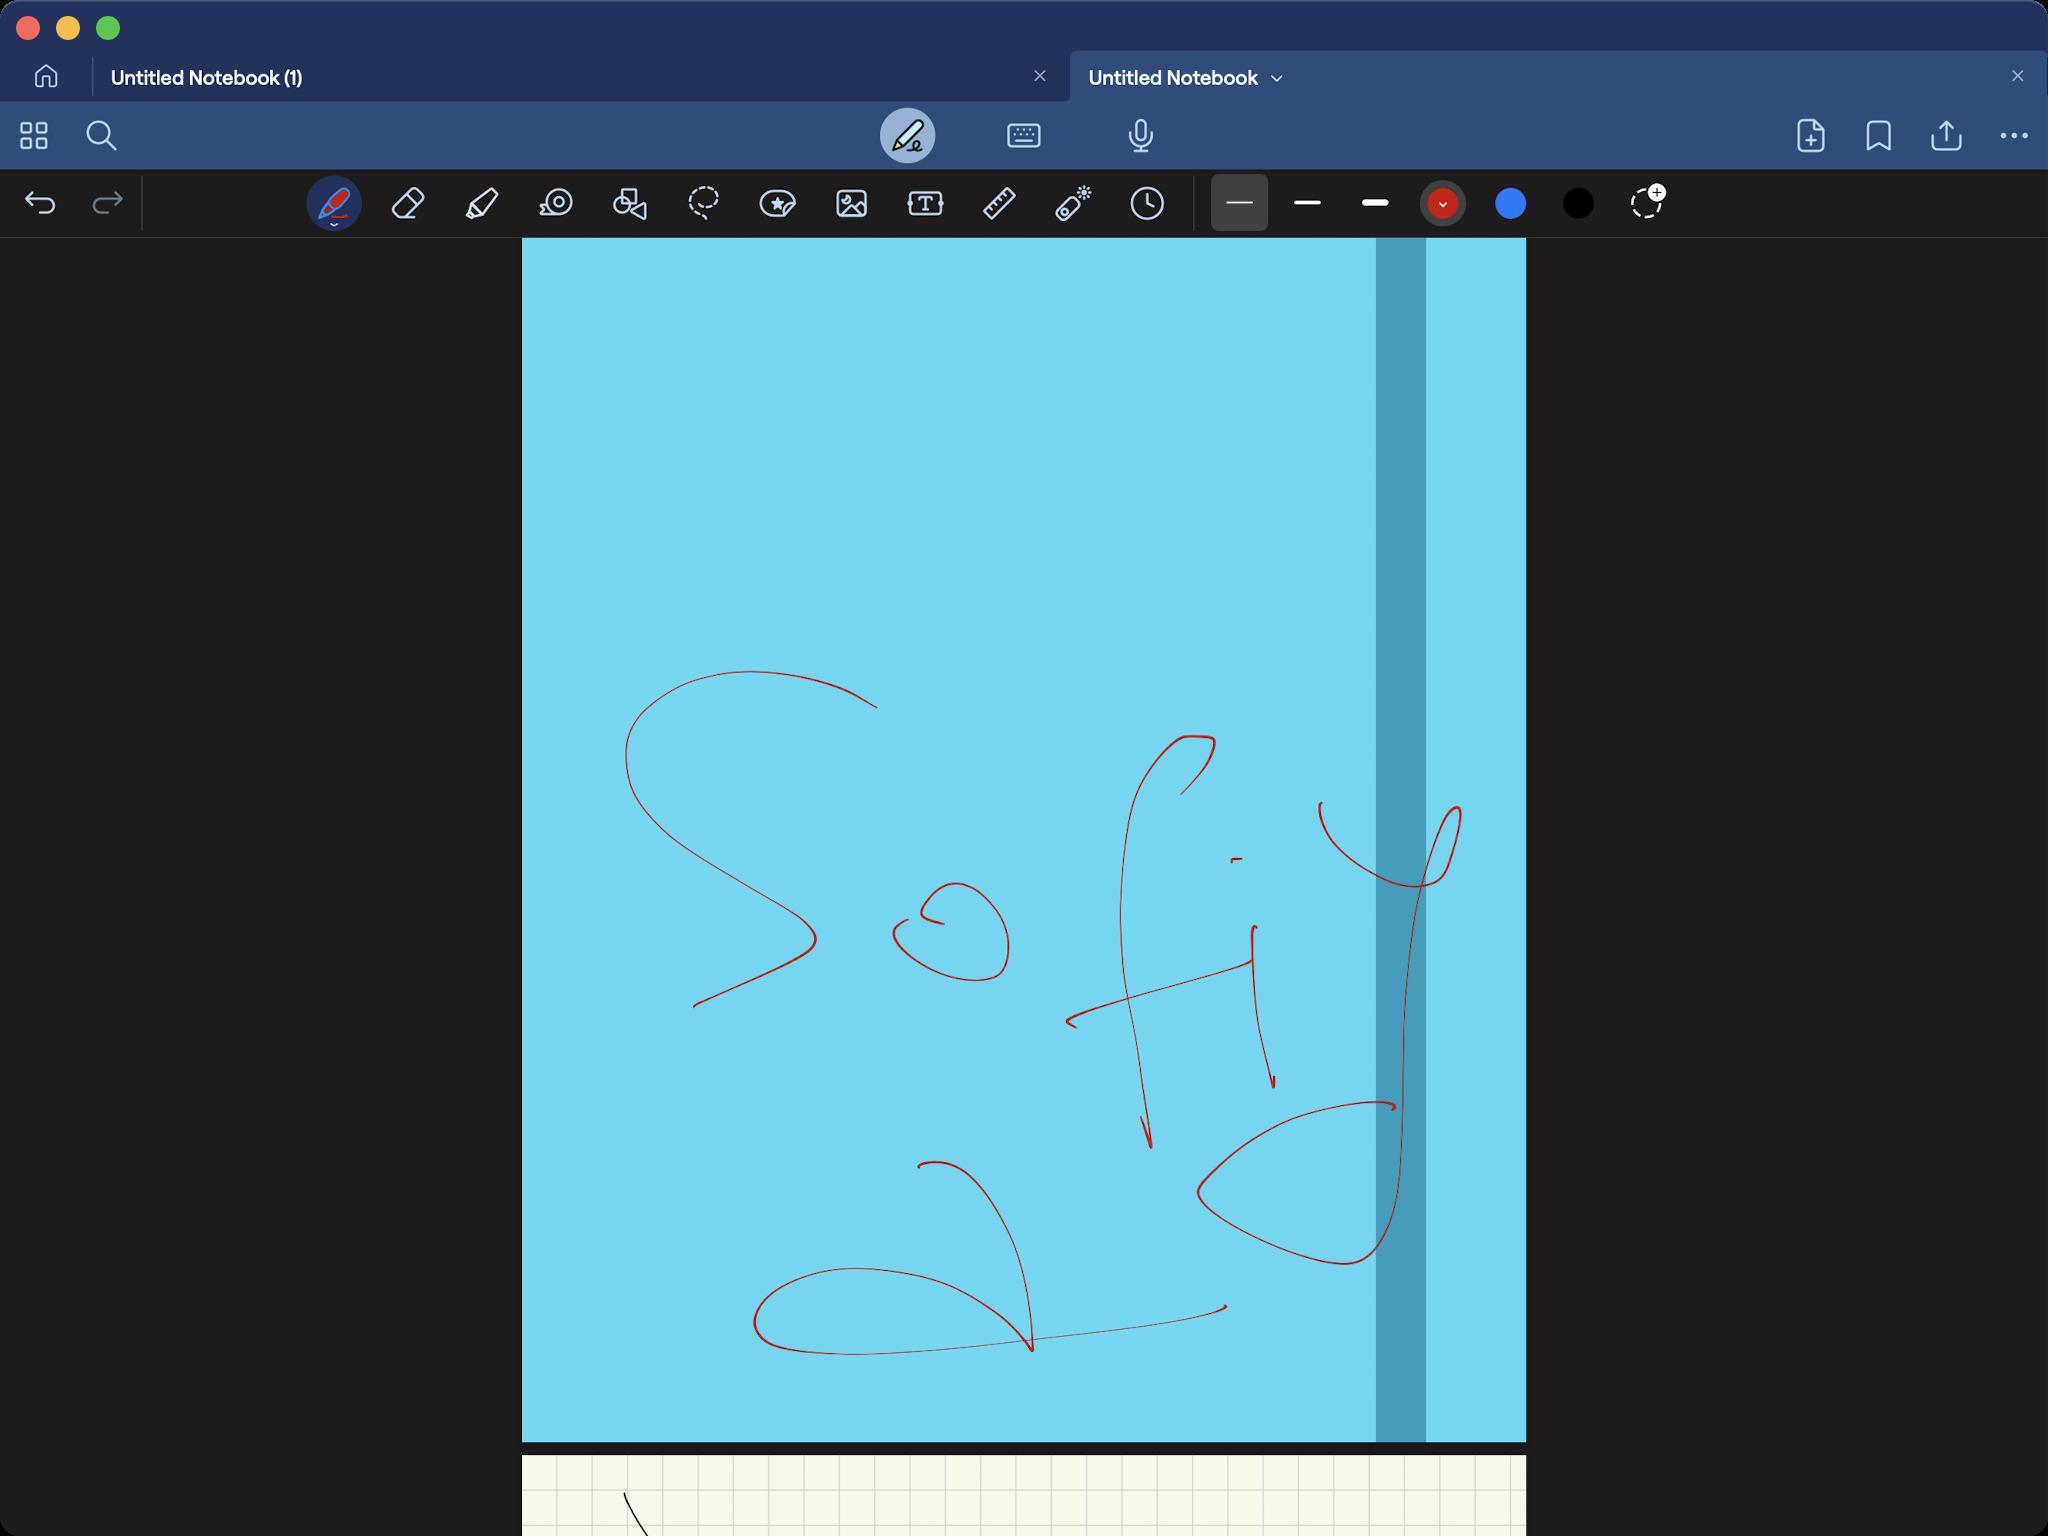
Accessibility tree:
{"name": "Untitled_Notebook", "role": "AXWindow", "description": null, "role_description": "standard window", "value": null, "position": "352.00;95.00", "size": "1024;768", "children": [{"name": null, "role": "AXGroup", "description": null, "role_description": "group", "value": null, "position": "0.00;0.00", "size": "1024;768", "children": [{"name": null, "role": "AXGroup", "description": null, "role_description": "group", "value": null, "position": "0.00;0.00", "size": "1024;28", "children": []}, {"name": null, "role": "AXGroup", "description": null, "role_description": "group", "value": null, "position": "0.00;0.00", "size": "1024;15", "children": []}, {"name": null, "role": "AXGroup", "description": null, "role_description": "group", "value": null, "position": "0.00;0.00", "size": "1024;768", "children": [{"name": null, "role": "AXButton", "description": "Home", "role_description": "button", "value": null, "position": "0.00;25.41", "size": "46;25", "children": []}, {"name": null, "role": "AXGroup", "description": null, "role_description": "collection", "value": null, "position": "46.20;25.41", "size": "978;25", "children": [{"name": null, "role": "AXStaticText", "description": "Tab Untitled Notebook (1)", "role_description": "text", "value": null, "position": "46.20;25.41", "size": "489;25", "children": []}, {"name": null, "role": "AXStaticText", "description": "Tab Untitled Notebook", "role_description": "text", "value": null, "position": "535.15;25.41", "size": "489;25", "children": []}]}, {"name": null, "role": "AXGroup", "description": "Toolbar", "role_description": "group", "value": null, "position": "0.00;50.82", "size": "1024;34", "children": [{"name": null, "role": "AXGroup", "description": null, "role_description": "group", "value": null, "position": "0.00;50.82", "size": "1024;34", "children": [{"name": null, "role": "AXButton", "description": "Study Navigator", "role_description": "button", "value": null, "position": "0.00;53.13", "size": "34;29", "children": []}, {"name": null, "role": "AXButton", "description": "Search", "role_description": "button", "value": null, "position": "33.88;53.13", "size": "34;29", "children": []}, {"name": null, "role": "AXButton", "description": "Read only", "role_description": "button", "value": null, "position": "436.59;53.13", "size": "34;29", "children": []}, {"name": null, "role": "AXButton", "description": "typing", "role_description": "button", "value": null, "position": "495.11;53.13", "size": "34;29", "children": []}, {"name": null, "role": "AXButton", "description": "Record", "role_description": "button", "value": null, "position": "553.63;53.13", "size": "34;29", "children": []}, {"name": null, "role": "AXButton", "description": "Add", "role_description": "button", "value": null, "position": "888.58;53.90", "size": "34;28", "children": []}, {"name": null, "role": "AXButton", "description": "Bookmark", "role_description": "button", "value": null, "position": "922.46;53.90", "size": "34;28", "children": []}, {"name": null, "role": "AXButton", "description": "Share", "role_description": "button", "value": null, "position": "956.34;53.90", "size": "34;28", "children": []}, {"name": null, "role": "AXButton", "description": "More", "role_description": "button", "value": null, "position": "990.22;53.90", "size": "34;28", "children": []}]}]}, {"name": null, "role": "AXGroup", "description": null, "role_description": "group", "value": null, "position": "0.00;84.70", "size": "1024;34", "children": [{"name": null, "role": "AXGroup", "description": null, "role_description": "group", "value": "undoRedoStackView", "position": "0.00;84.70", "size": "74;34", "children": [{"name": null, "role": "AXButton", "description": "tool undo", "role_description": "button", "value": null, "position": "3.08;84.70", "size": "34;34", "children": []}, {"name": null, "role": "AXButton", "description": "tool redo", "role_description": "button", "value": null, "position": "36.96;84.70", "size": "34;34", "children": []}]}, {"name": null, "role": "AXGroup", "description": null, "role_description": "group", "value": "toolsStackView", "position": "150.15;84.70", "size": "447;34", "children": [{"name": null, "role": "AXButton", "description": "tool fountainpen", "role_description": "button", "value": null, "position": "153.23;84.70", "size": "28;34", "children": []}, {"name": null, "role": "AXButton", "description": "tool segment eraser", "role_description": "button", "value": null, "position": "190.19;84.70", "size": "28;34", "children": []}, {"name": null, "role": "AXButton", "description": "tool highlighter", "role_description": "button", "value": null, "position": "227.15;84.70", "size": "28;34", "children": []}, {"name": null, "role": "AXButton", "description": "tool tape", "role_description": "button", "value": null, "position": "264.11;84.70", "size": "28;34", "children": []}, {"name": null, "role": "AXButton", "description": "tool shapes", "role_description": "button", "value": null, "position": "301.07;84.70", "size": "28;34", "children": []}, {"name": null, "role": "AXButton", "description": "tool lasso", "role_description": "button", "value": null, "position": "338.03;84.70", "size": "28;34", "children": []}, {"name": null, "role": "AXButton", "description": "tool elements", "role_description": "button", "value": null, "position": "374.99;84.70", "size": "28;34", "children": []}, {"name": null, "role": "AXButton", "description": "tool image", "role_description": "button", "value": null, "position": "411.95;84.70", "size": "28;34", "children": []}, {"name": null, "role": "AXButton", "description": "tool texttool", "role_description": "button", "value": null, "position": "448.91;84.70", "size": "28;34", "children": []}, {"name": null, "role": "AXButton", "description": "tool ruler", "role_description": "button", "value": null, "position": "485.87;84.70", "size": "28;34", "children": []}, {"name": null, "role": "AXButton", "description": "tool laser", "role_description": "button", "value": null, "position": "522.83;84.70", "size": "28;34", "children": []}, {"name": null, "role": "AXButton", "description": "tool timer", "role_description": "button", "value": null, "position": "559.79;84.70", "size": "28;34", "children": []}]}, {"name": null, "role": "AXGroup", "description": null, "role_description": "group", "value": "penSizeAndColorStackView", "position": "596.75;84.70", "size": "427;34", "children": [{"name": null, "role": "AXGroup", "description": null, "role_description": "collection", "value": null, "position": "602.91;84.70", "size": "421;34", "children": [{"name": null, "role": "AXGroup", "description": null, "role_description": "group", "value": null, "position": "605.99;87.78", "size": "28;28", "children": [{"name": null, "role": "AXButton", "description": "Thickness picker 1", "role_description": "button", "value": "0.3 mm", "position": "605.22;81.62", "size": "29;39", "children": []}]}, {"name": null, "role": "AXGroup", "description": null, "role_description": "group", "value": null, "position": "639.87;87.78", "size": "28;28", "children": [{"name": null, "role": "AXButton", "description": "Thickness picker 2", "role_description": "button", "value": "0.9 mm", "position": "639.10;81.62", "size": "29;39", "children": []}]}, {"name": null, "role": "AXGroup", "description": null, "role_description": "group", "value": null, "position": "673.75;87.78", "size": "28;28", "children": [{"name": null, "role": "AXButton", "description": "Thickness picker 3", "role_description": "button", "value": "1.5 mm", "position": "672.98;81.62", "size": "29;39", "children": []}]}, {"name": null, "role": "AXGroup", "description": null, "role_description": "group", "value": null, "position": "707.63;87.78", "size": "28;28", "children": [{"name": null, "role": "AXButton", "description": "Color picker 1", "role_description": "button", "value": "Red 82% Green 0% Blue 0%", "position": "707.63;87.78", "size": "28;28", "children": []}]}, {"name": null, "role": "AXGroup", "description": null, "role_description": "group", "value": null, "position": "741.51;87.78", "size": "28;28", "children": [{"name": null, "role": "AXButton", "description": "Color picker 2", "role_description": "button", "value": "Red 0% Green 48% Blue 100%", "position": "741.51;87.78", "size": "28;28", "children": []}]}, {"name": null, "role": "AXGroup", "description": null, "role_description": "group", "value": null, "position": "775.39;87.78", "size": "28;28", "children": [{"name": null, "role": "AXButton", "description": "Color picker 3", "role_description": "button", "value": "Red 0% Green 0% Blue 0%", "position": "775.39;87.78", "size": "28;28", "children": []}]}, {"name": null, "role": "AXGroup", "description": null, "role_description": "group", "value": null, "position": "809.27;87.78", "size": "28;28", "children": [{"name": null, "role": "AXButton", "description": "Add new color", "role_description": "button", "value": "Add new color", "position": "809.27;87.78", "size": "28;28", "children": []}]}]}]}]}, {"name": null, "role": "AXStaticText", "description": "Document Content Area", "role_description": "text", "value": null, "position": "0.00;118.97", "size": "1024;649", "children": []}]}]}, {"name": null, "role": "AXButton", "description": null, "role_description": "close button", "value": null, "position": "7.00;6.00", "size": "14;16", "children": []}, {"name": null, "role": "AXButton", "description": null, "role_description": "full screen button", "value": null, "position": "47.00;6.00", "size": "14;16", "children": [{"name": null, "role": "AXGroup", "description": null, "role_description": "group", "value": null, "position": "47.00;6.00", "size": "14;16", "children": [{"name": null, "role": "AXGroup", "description": null, "role_description": "group", "value": null, "position": "47.00;6.00", "size": "14;16", "children": []}]}]}, {"name": null, "role": "AXButton", "description": null, "role_description": "minimize button", "value": null, "position": "27.00;6.00", "size": "14;16", "children": []}]}